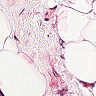
Metastatic tissue present: no